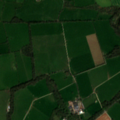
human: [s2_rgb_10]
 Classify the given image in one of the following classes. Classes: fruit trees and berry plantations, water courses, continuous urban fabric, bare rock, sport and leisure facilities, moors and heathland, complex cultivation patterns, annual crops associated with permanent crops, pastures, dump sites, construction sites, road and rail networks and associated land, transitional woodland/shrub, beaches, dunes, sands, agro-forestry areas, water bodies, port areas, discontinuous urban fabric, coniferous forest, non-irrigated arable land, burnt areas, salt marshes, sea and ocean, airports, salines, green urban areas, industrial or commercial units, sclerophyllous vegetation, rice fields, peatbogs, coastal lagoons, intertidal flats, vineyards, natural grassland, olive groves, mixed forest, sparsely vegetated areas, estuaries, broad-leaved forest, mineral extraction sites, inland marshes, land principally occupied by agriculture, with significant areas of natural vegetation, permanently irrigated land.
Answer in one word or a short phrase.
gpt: pastures, broad-leaved forest, mixed forest